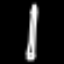
Label: pencil